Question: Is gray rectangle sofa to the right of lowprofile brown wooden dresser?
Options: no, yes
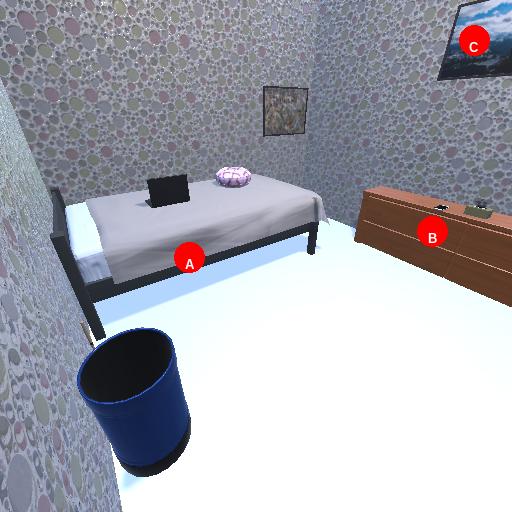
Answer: no